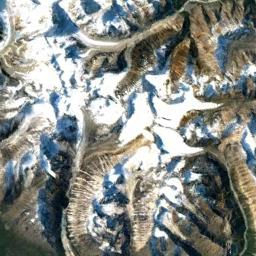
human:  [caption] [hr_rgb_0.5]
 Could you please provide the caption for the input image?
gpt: There is a lot of snow on the snowberg .

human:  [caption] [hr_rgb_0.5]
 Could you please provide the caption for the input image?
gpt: Only the peaks of the snow-capped mountains are covered with snow .

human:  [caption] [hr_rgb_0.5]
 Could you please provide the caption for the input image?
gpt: The snowberg has some valley glaciers but some ridges are not covered by glaciers .

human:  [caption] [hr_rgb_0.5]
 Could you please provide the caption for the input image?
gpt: The snow berg is consist of bare land and white snow .

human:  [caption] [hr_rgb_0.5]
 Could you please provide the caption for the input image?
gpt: There are some snow and bare land on the snowberg .